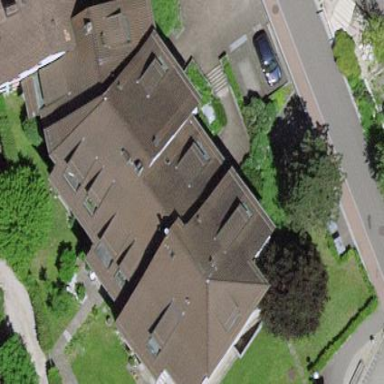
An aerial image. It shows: View of apartment building.